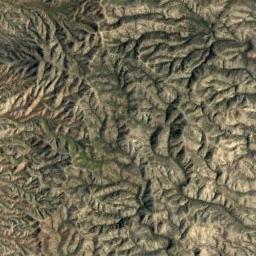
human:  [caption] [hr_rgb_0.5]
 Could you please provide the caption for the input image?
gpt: The folded mountain has a continuous series of rugged mountains .

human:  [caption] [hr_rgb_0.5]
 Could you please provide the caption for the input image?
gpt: There is a cliff in the mountains .

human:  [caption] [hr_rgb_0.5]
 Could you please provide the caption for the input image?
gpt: The mountains are winding and undulating .

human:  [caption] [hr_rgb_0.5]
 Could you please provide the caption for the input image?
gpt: The mountain is full of black soil with some green plants .

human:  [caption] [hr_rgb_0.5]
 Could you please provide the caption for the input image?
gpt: There are many ridges on the brown mountain .